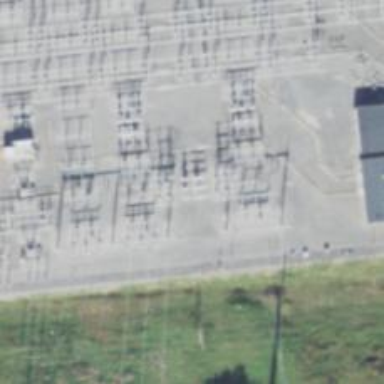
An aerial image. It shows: Switch for power supply.